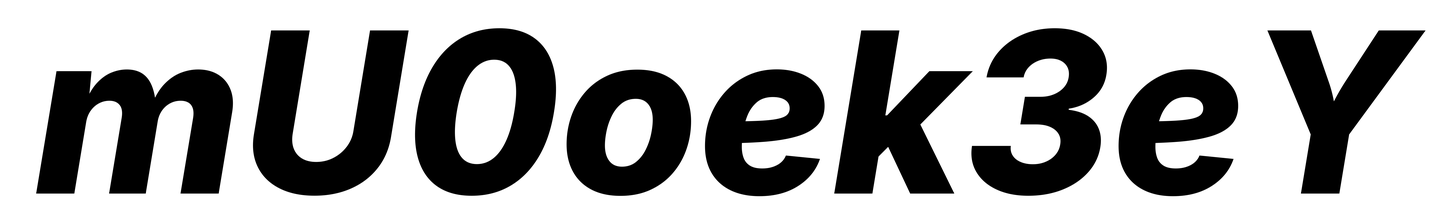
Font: Inter-Italic_ExtraBold_Italic